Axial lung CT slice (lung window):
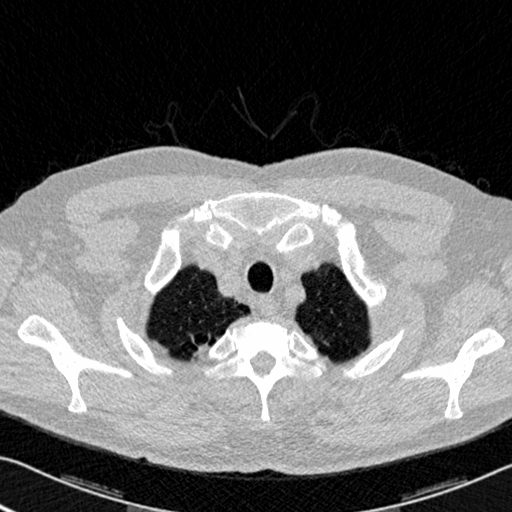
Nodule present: no